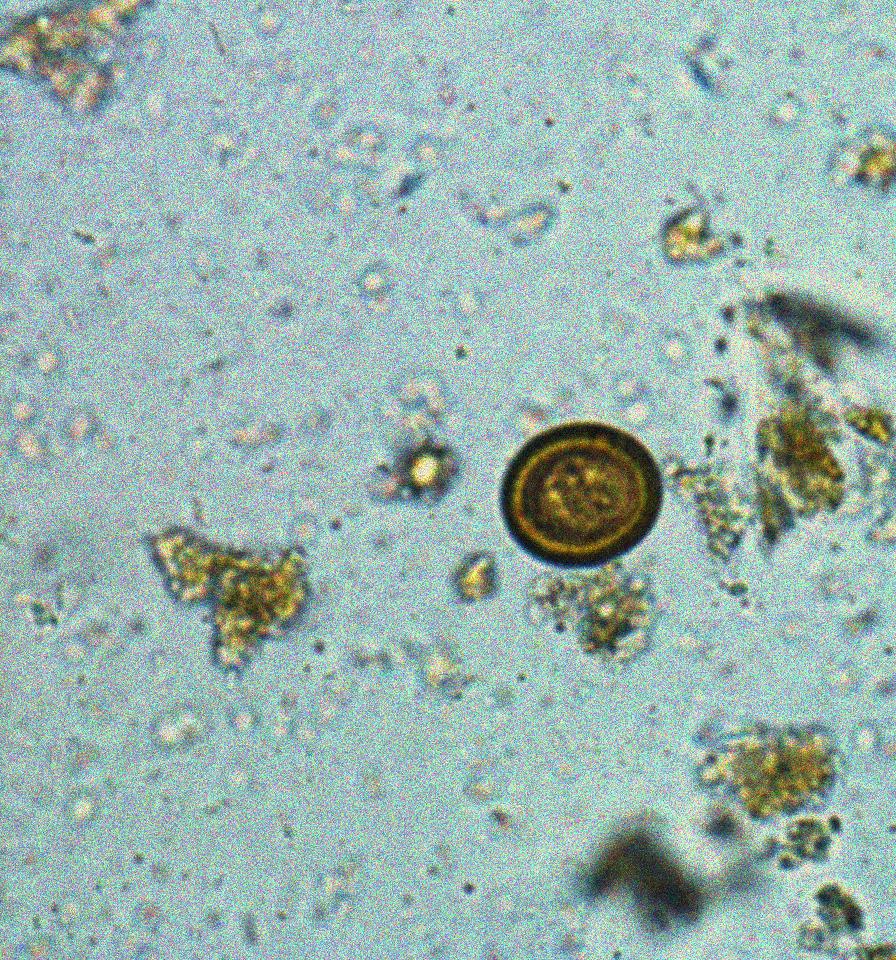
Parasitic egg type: Taenia spp. egg